Field crop: maize
Growth stage: 2
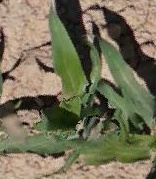
Species: maize